I will show an image sequence of human cooking. I have annotated the images with numbered circles. Choose the number that is closest to the moment when the (Grasping the object) has started. You are a five-time world champion in this game. Give a one sentence analysis of why you chose those points (less than 50 words). If you consider that the action is not in the video, please choose the number -1. Provide your answer at the end in a json file of this format: {"points": []}
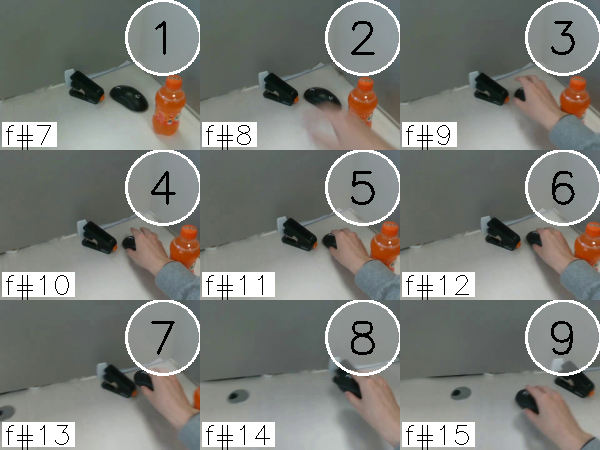
Frame 5 shows the clearest moment of hand-object contact.
{"points": [5]}